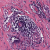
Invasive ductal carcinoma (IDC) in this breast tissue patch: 1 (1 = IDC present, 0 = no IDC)